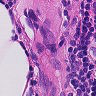
Metastatic tissue present: yes